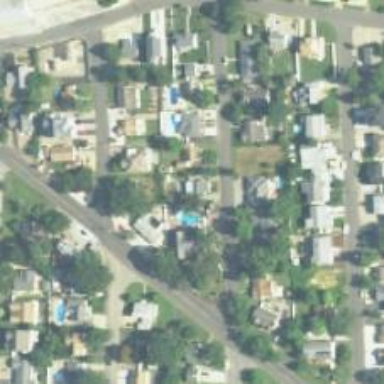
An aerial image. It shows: Neighborhood.